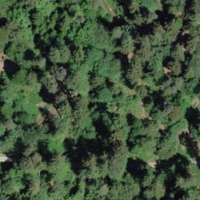
EUNIS habitat code: 43
Species observed at this site:
Quercus robur